Question: I'm generating an Excel sheet with Delphi, but the problem I'm facing is that when I use this code:
'''
Workbook.Sheets.Add;
'''
the new sheet is added before the currently selected worksheet:

Does anyone know how to add a worksheet after the last sheet of the workbook ?
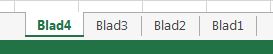
Answer: The 'Add' method accepts parameters for you to indicate where to insert the new sheet, in particular the 'After' parameter. It should be a reference to the sheet to insert the new sheet after. In your case, you want the last sheet. 'Worksheets' is a 1-based array, so the last sheet is given by 'Worksheets[Worksheets.Count]'. Putting it all together, we get this:
'''
Workbook.Worksheets.Add(After := Workbook.Worksheets[Workbook.Worksheets.Count]);
'''